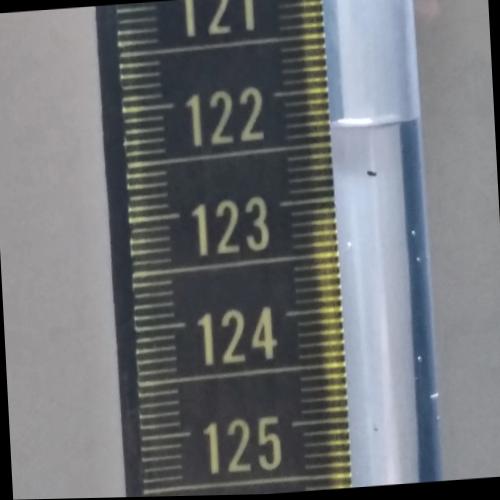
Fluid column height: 122.3 cm